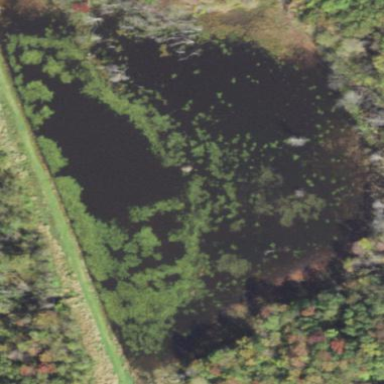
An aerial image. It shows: Pond or reservoir with natural water.